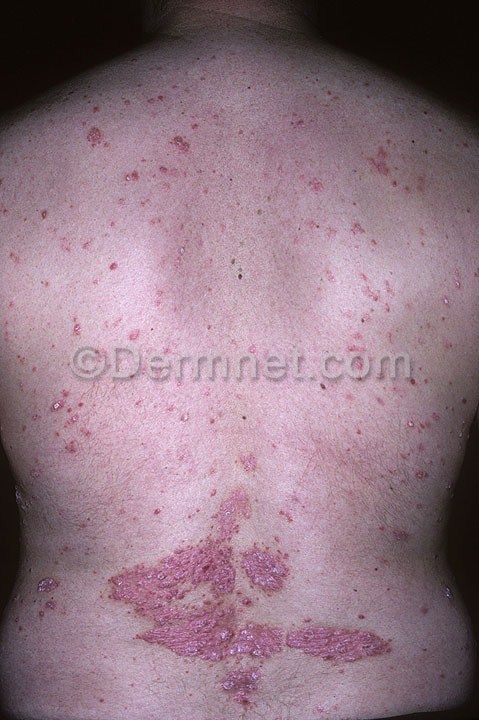
Disease: Psoriasis pictures Lichen Planus and related diseases